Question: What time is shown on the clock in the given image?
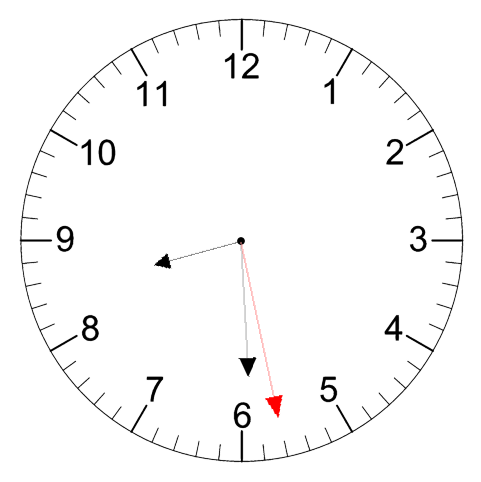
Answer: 08:29:28